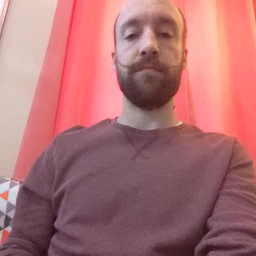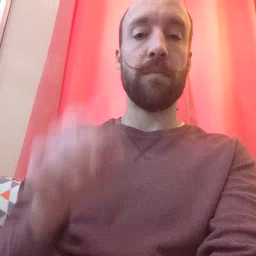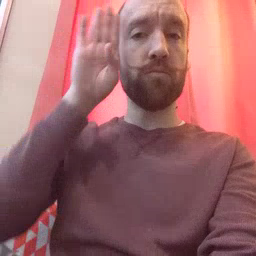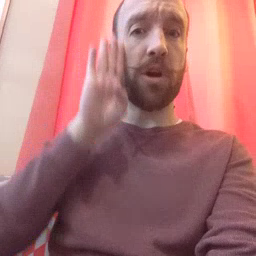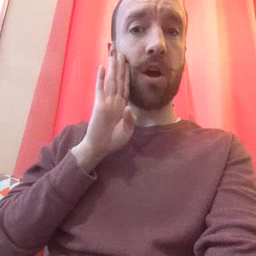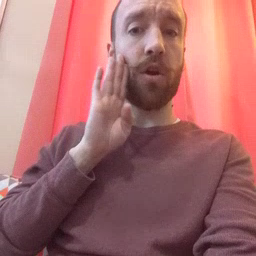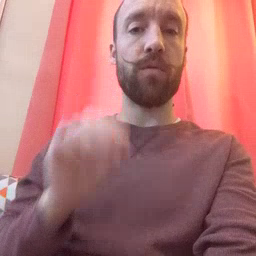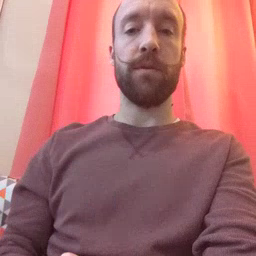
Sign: brown